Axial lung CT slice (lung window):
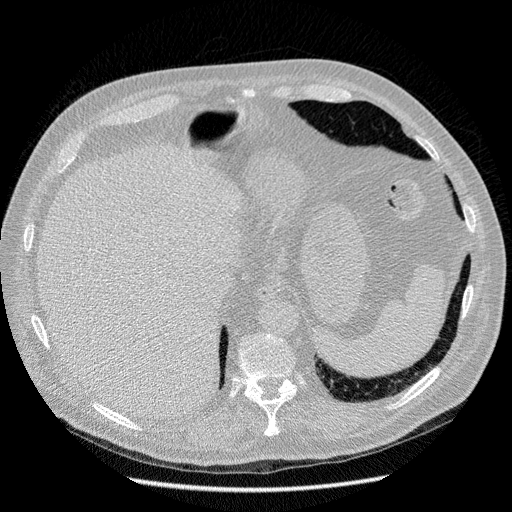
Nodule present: no